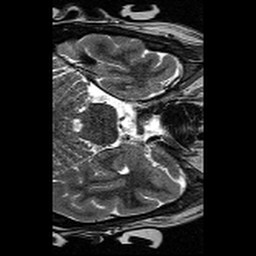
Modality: T2w
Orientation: axial